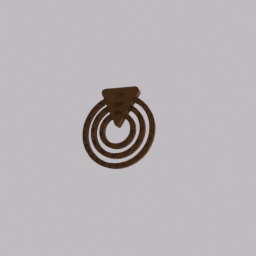
Label: decoration